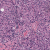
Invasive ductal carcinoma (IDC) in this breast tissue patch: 1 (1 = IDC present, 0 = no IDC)